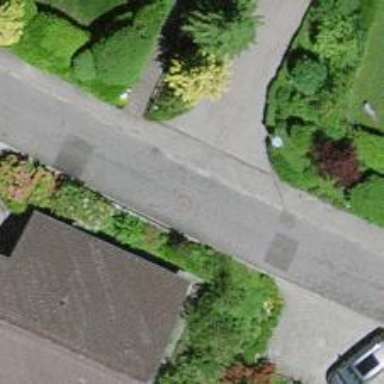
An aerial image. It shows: Smooth asphalt road in residential area.